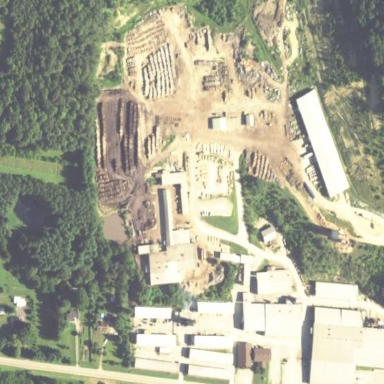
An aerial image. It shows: Industrial area with sawmill.